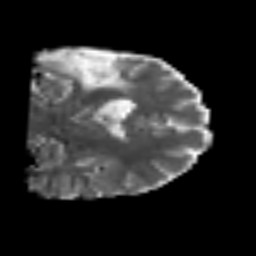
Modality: MD
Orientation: coronal
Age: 43
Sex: male
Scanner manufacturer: siemens
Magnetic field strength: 3 T
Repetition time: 6.1 s
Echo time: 0.101 s